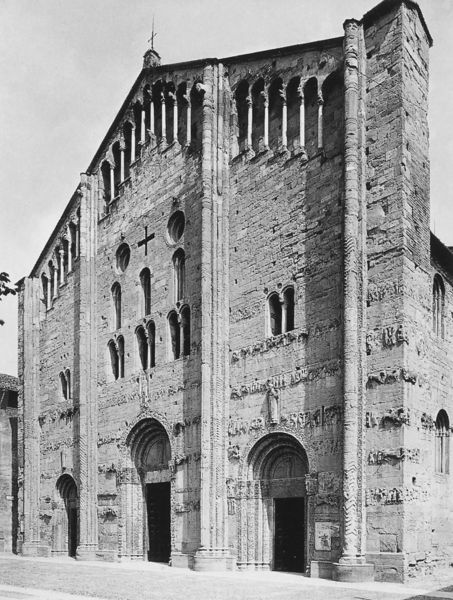
Titel: Pavia, S. Michele Maggiore
Standort: Pavia, S. Michele Maggiore (EU - I)
Schlagwörter: himmel, schatten, fenster, licht, weg, kirche, sonne, fassade, türen, giebel, pilaster, foto, bögen, gehsteig, kreuz, schwarzweiß, sandstein, romanik, fesnter, bogentür